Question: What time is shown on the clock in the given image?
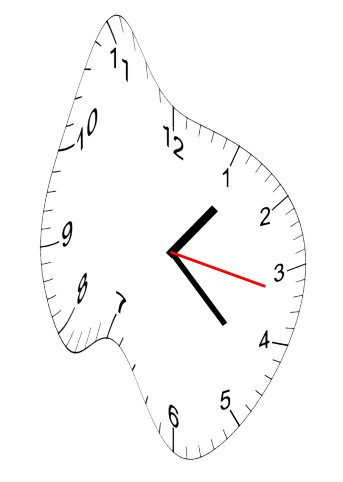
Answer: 01:22:17